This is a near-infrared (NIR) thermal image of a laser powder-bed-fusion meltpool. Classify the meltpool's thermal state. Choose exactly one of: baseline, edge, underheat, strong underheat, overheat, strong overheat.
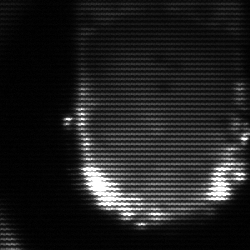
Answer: baseline